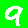
Digit: 9